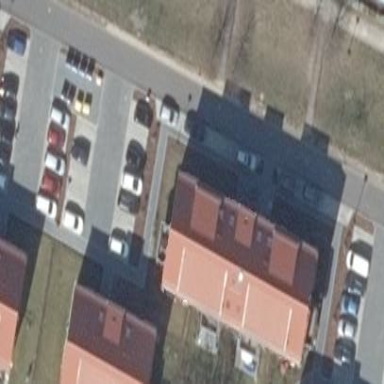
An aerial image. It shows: Beige apartment building with gabled roof made of red roof tiles.